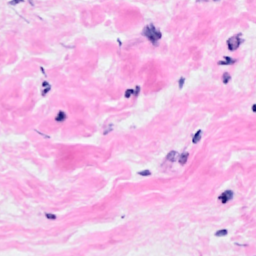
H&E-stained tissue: Breast